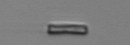
Label: fiber